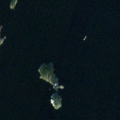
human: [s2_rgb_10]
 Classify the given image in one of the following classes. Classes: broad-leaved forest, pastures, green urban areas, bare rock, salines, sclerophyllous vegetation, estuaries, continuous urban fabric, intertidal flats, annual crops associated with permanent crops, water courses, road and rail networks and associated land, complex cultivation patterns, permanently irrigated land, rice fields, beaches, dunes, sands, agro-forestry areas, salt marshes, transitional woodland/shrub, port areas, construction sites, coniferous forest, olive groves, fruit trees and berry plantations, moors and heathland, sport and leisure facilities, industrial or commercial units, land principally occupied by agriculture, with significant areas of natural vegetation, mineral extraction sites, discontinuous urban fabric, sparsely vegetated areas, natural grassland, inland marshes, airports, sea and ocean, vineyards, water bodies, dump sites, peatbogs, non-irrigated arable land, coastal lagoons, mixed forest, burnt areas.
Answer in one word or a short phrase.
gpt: water bodies